高一 · 计数
018・山东模拟）在一批棉花中随机抽测了 500 根棉花纤维的长度（精确到 $1 \mathrm{~mm}$ ）作为样本,并绘制了如图所示的频率分布直方图, 由图可知, 样本中棉花红维的长度大于 $225 \mathrm{~mm}$ 的频数是 \$ \qquad \$

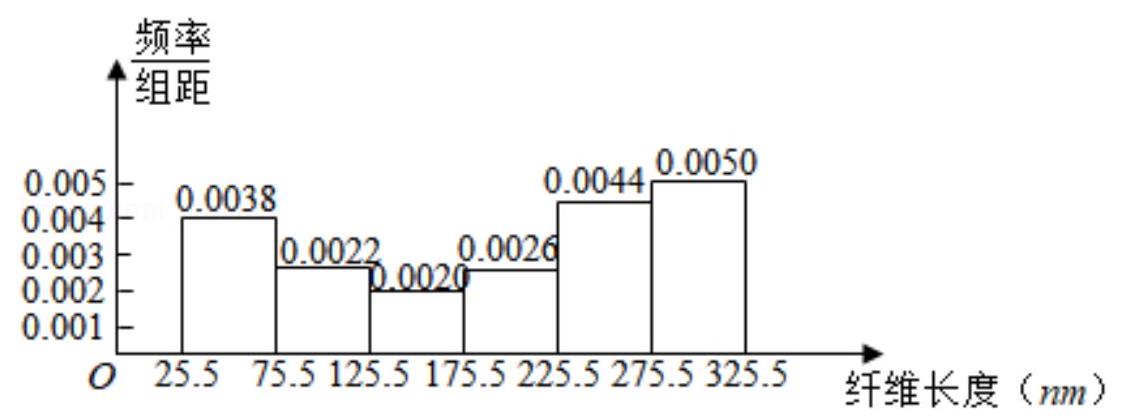
答案: 5 .
解析: 由频率分布直方图, 得:

样本中棉花红维的长度大于 $225 \mathrm{~mm}$ 的频率 $p=(0.0044+0.0050) \times 50=0.47$,

$\therefore$ 样本中棉花红维的长度大于 $225 \mathrm{~mm}$ 的频数是: $0.47 \times 500=235$.

故答案为: 235 .